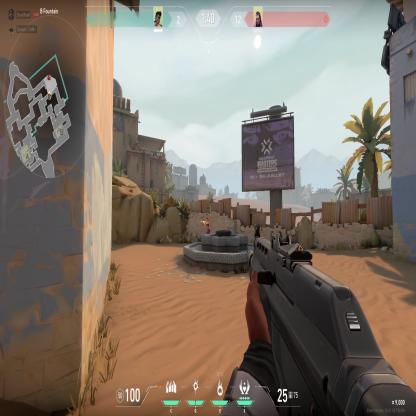
Label: enemy